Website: apple
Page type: payment
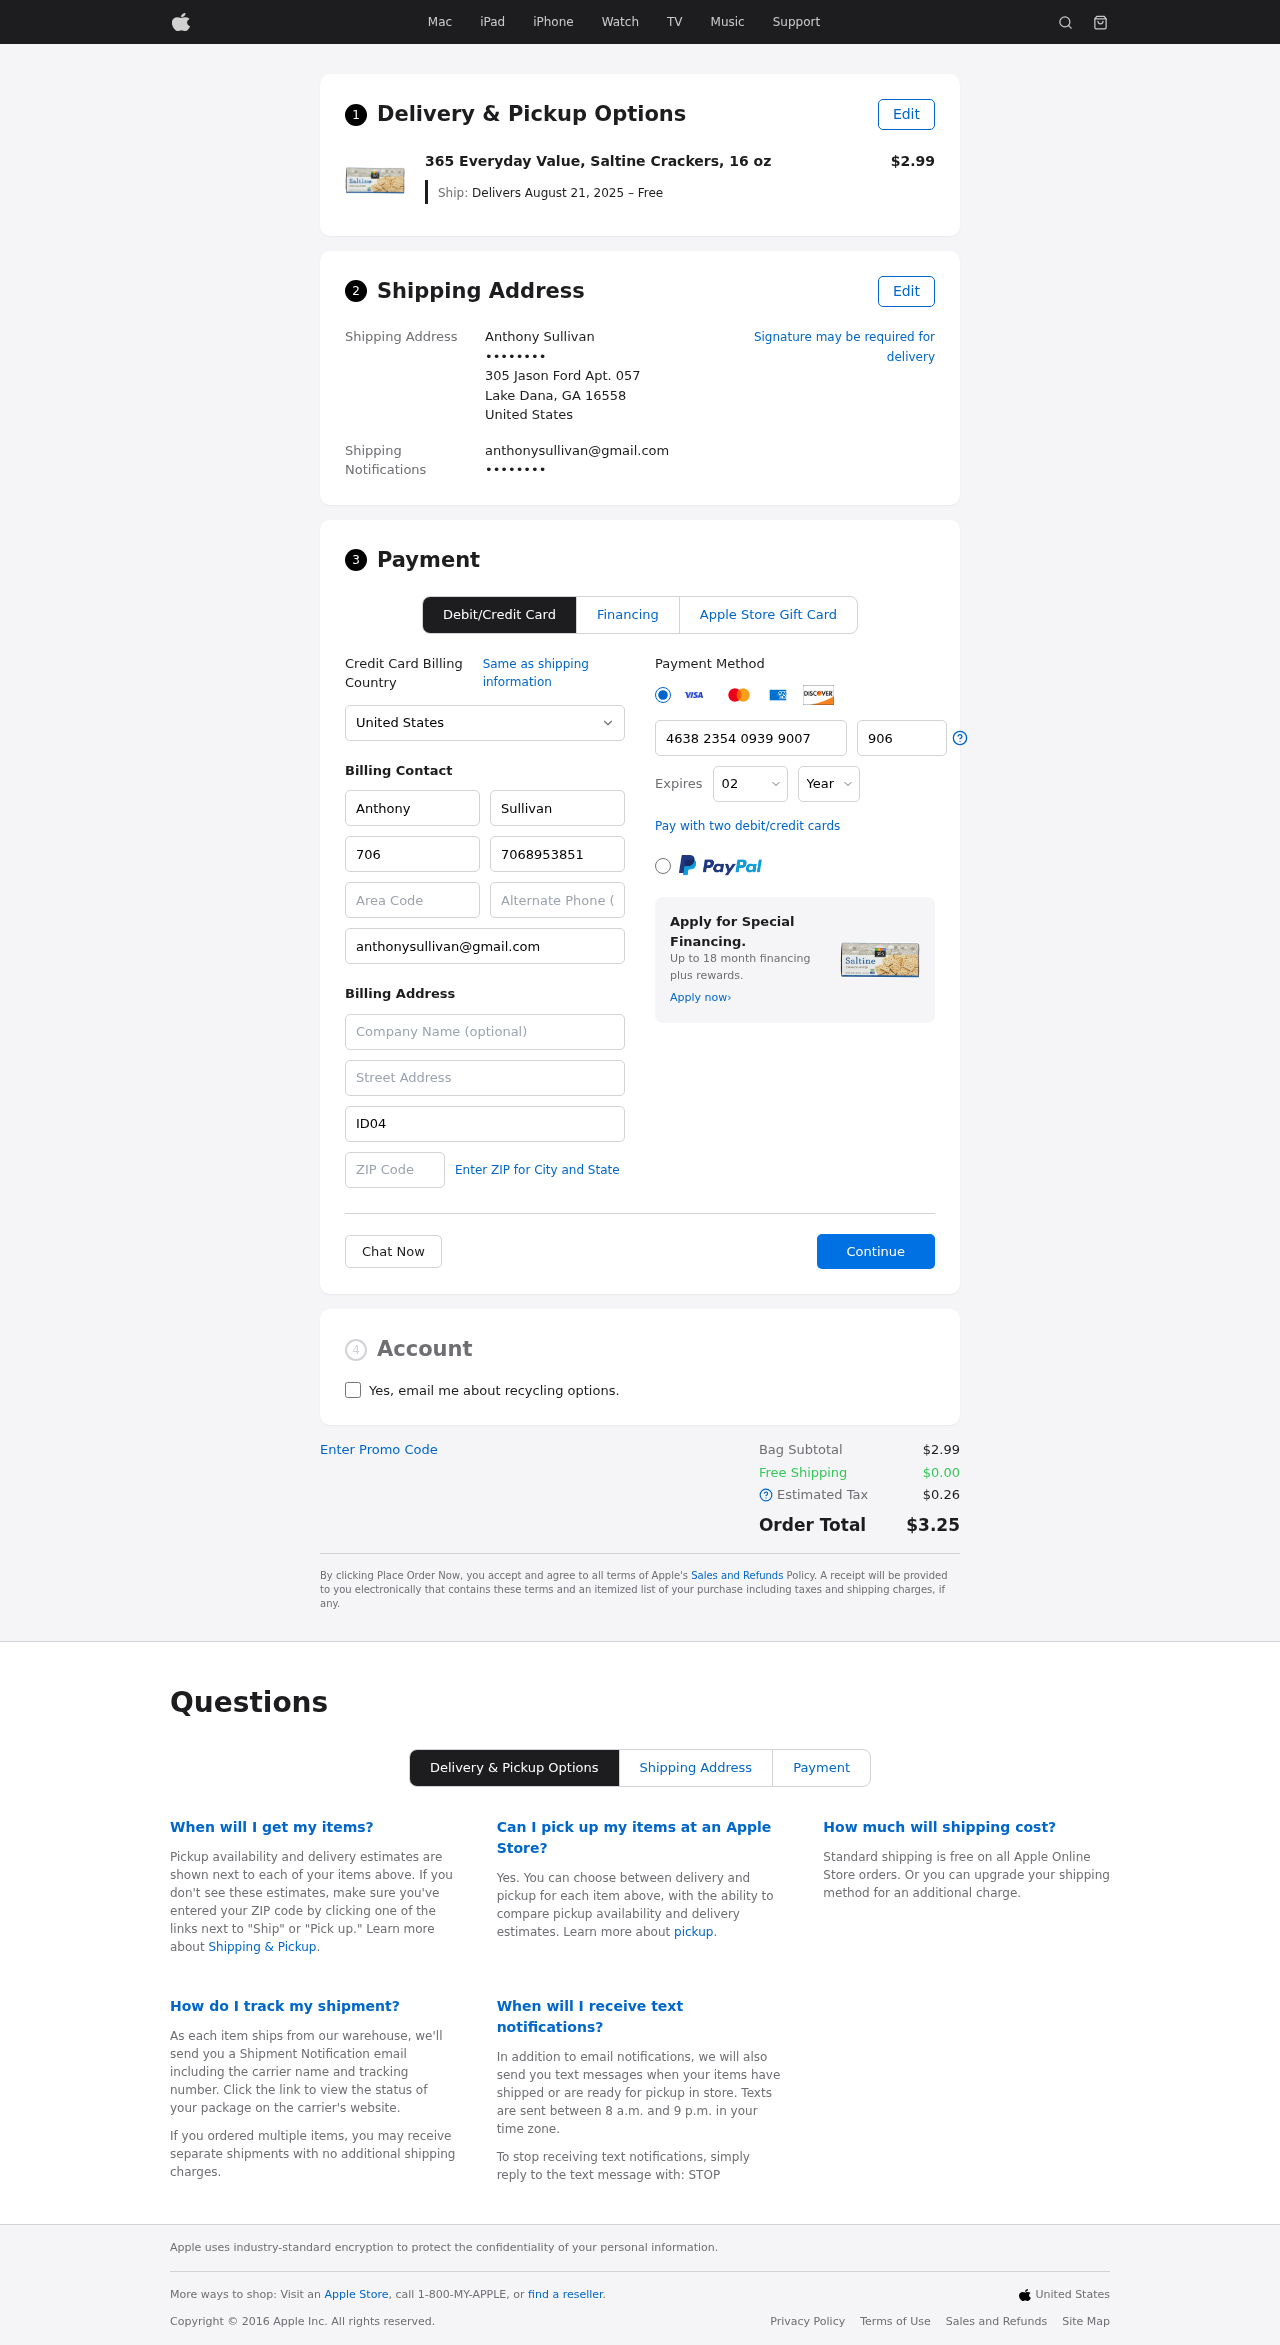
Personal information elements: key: PII_CARD_CVV
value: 906
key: PII_CARD_EXPIRY_MONTH
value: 02
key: PII_CARD_EXPIRY_YEAR
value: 29
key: PII_CARD_NUMBER
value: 4638 2354 0939 9007
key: PII_CITY_STATE_ZIP
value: Lake Dana, GA 16558
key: PII_COUNTRY
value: United States
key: PII_EMAIL
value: anthonysullivan@gmail.com
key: PII_EMAIL2
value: anthonysullivan@gmail.com
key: PII_FIRSTNAME
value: Anthony
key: PII_FULLNAME
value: Anthony Sullivan
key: PII_LASTNAME
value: Sullivan
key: PII_PHONE3
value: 7068953851
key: PII_PHONE_AREA
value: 706
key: PII_SECURITY_CODE
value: ID04
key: PII_STREET
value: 305 Jason Ford Apt. 057
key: PII_PHONE
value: ••••••••
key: PII_PHONE2
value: ••••••••
Product elements: key: PRODUCT1_NAME
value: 365 Everyday Value, Saltine Crackers, 16 oz
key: PRODUCT1_PRICE
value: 2.99
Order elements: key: ORDER_DELIVERY_DATE
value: Delivers August 21, 2025 – Free
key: ORDER_SUBTOTAL
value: $2.99
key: ORDER_SHIPPING_COST
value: $0.00
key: ORDER_TAX
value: $0.26
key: ORDER_TOTAL
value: $3.25